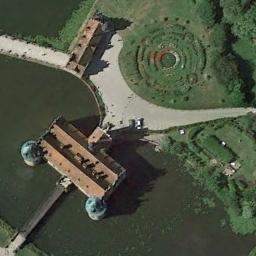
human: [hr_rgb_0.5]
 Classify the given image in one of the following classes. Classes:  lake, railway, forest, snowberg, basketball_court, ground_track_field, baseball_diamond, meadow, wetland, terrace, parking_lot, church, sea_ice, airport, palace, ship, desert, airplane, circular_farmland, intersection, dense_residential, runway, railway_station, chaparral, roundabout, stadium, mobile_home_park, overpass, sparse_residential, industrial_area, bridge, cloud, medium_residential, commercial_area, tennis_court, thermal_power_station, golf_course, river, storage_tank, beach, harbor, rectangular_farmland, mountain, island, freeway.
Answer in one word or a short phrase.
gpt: palace